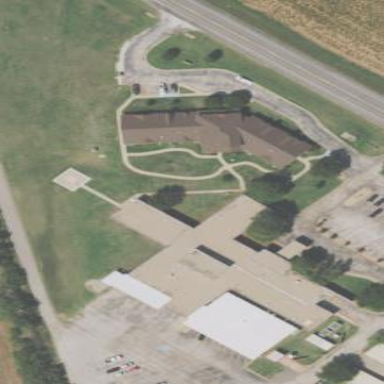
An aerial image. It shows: Healthcare facility identified as hospital.